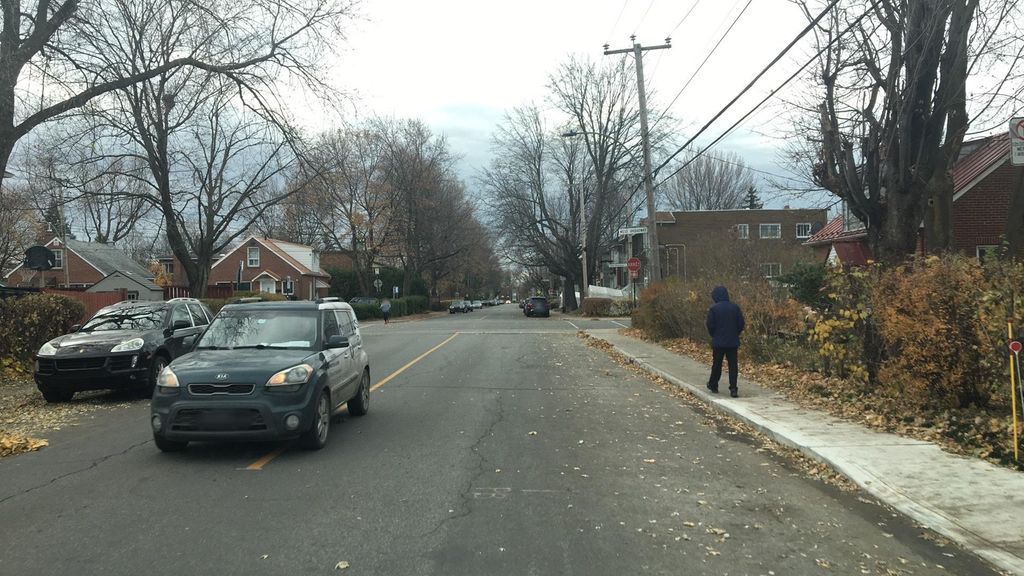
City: montreal